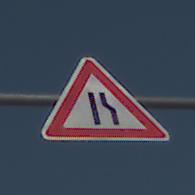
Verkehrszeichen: EinseitigVerengteFahrbahnRechts
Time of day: MorningAfternoon
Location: Outdoor (Special)
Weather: Clear
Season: NotSpecified
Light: Natural